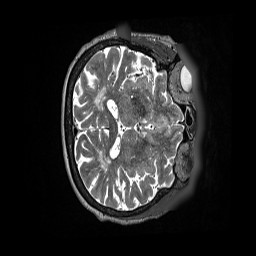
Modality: T2w
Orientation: axial
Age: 84
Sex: male